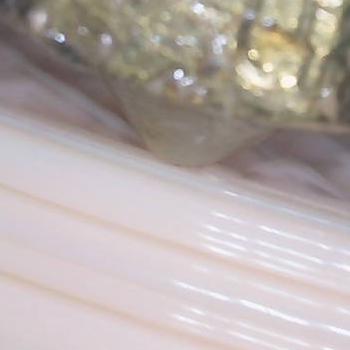
Flow rate: 37%